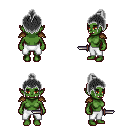
a pixel art fantasy rpg character, female body template, orc, green skin, leather shoulder armor, white pants, gray short topknot hairstyle, dagger, four views (front, back, left, right), 2x2 character sprite sheet, small pixel art, hard edges, no anti-aliasing